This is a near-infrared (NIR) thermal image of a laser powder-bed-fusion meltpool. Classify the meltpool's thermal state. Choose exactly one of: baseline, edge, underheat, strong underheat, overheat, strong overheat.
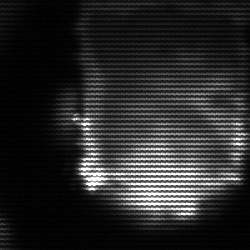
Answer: baseline